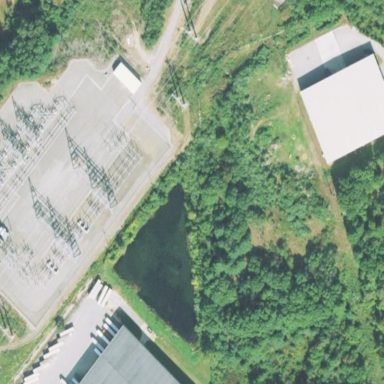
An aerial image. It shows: Transmission-level power substation.